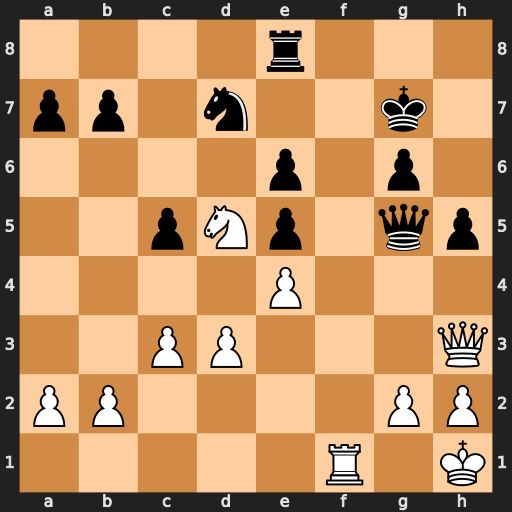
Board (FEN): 4r3/pp1n2k1/4p1p1/2pNp1qp/4P3/2PP3Q/PP4PP/5R1K
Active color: w
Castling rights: -
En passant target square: -
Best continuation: Nc7 Qe7 Nxe8+